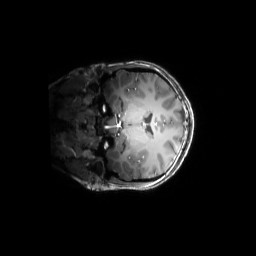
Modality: T1w
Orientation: coronal
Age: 23
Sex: female
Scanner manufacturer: siemens
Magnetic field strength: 6.98 T
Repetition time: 2.37 s
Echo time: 0.00231 s